【题型】选择题　【知识点】解析几何　【难度】easy
（2025·上海浦东新区·二模）已知圆锥曲线$\Gamma$的对称中心为原点$O$，若对于$\Gamma$上的任意一点$A$，均存在在$\Gamma$上两点$B, C$，使得原点$O$到直线$AB, AC$和$BC$的距离都相等，则称曲线$\Gamma$为“完美曲线”．现有如下两个命题：

$\textcircled{1}$ 任意椭圆都是“完美曲线”； $\textcircled{2}$ 存在双曲线是“完美曲线”．

下列判断正确的是（\quad）

A. $\textcircled{1}$ 是真命题，$\textcircled{2}$ 是假命题 \hspace{1.5cm} B. $\textcircled{1}$ 是假命题，$\textcircled{2}$ 是真命题 \\
C. $\textcircled{1}\textcircled{2}$ 都是真命题 \hspace{3.18cm} D. $\textcircled{1}\textcircled{2}$ 都是假命题
【解答】
【答案】A

【分析】对于命题 $\textcircled{1}$，通过考虑以原点为圆心的圆与椭圆上直线的位置关系来判断；

对于命题 $\textcircled{2}$，通过选取双曲线顶点，分析以原点为圆心的圆与双曲线相关直线的位置关系来判断.

【详解】判断命题 $\textcircled{1}$：

已知过椭圆上任意一点 $A$ 作以原点为圆心的圆的切线，分别交椭圆于 $B, C$ 两点，连接 $BC$.

根据直线与圆的位置关系，当 $BC$ 与圆相切时，满足给定条件.

当 $BC$ 与圆相交时，因为圆的圆心是固定的原点，我们可以通过缩小圆的半径，使得圆逐渐靠近 $BC$，直到 $BC$ 与圆相切；同理，当 $BC$ 与圆相离时，扩大圆的半径，也能使圆靠近 $BC$ 直至相切.所以从直线与圆位置关系的动态调整角度可知，一定能找到合适的圆半径使得 $BC$ 与圆相切，故 $\textcircled{1}$ 正确.

判断命题 $\textcircled{2}$：

当 $A$ 在双曲线顶点时，过 $A$ 作圆的切线，交双曲线于另外两点 $B, C$.

由双曲线的性质可知，双曲线在顶点附近的形状特点决定了，过顶点作圆的切线与双曲线相交得到的线段 $BC$，其整体位置与以原点为圆心的圆是相离的.这是因为双曲线的渐近线性质以及顶点处的曲线走向，使得从顶点出发的切线与双曲线相交形成的线段不会与圆相切，所以 $\textcircled{2}$ 不正确.

故选：A.
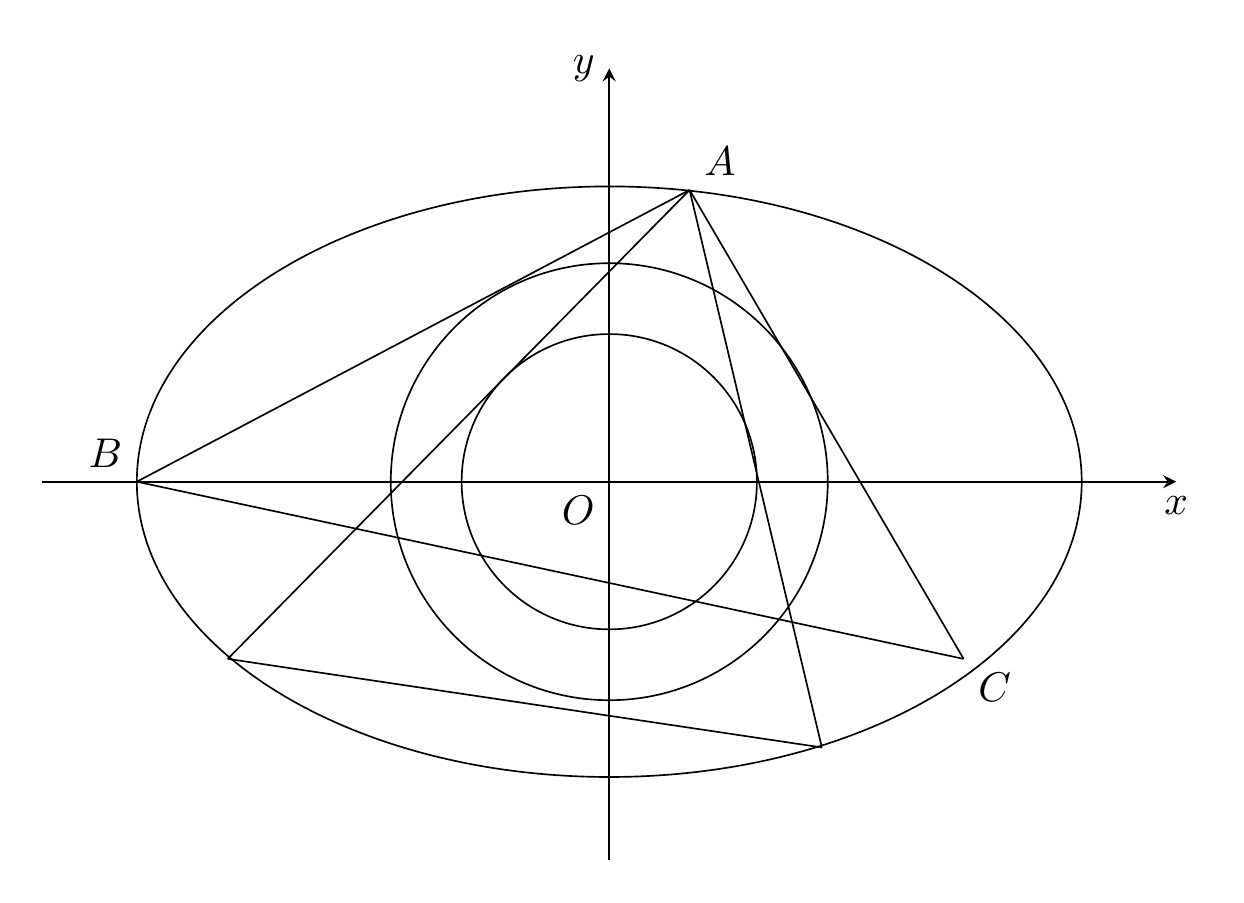
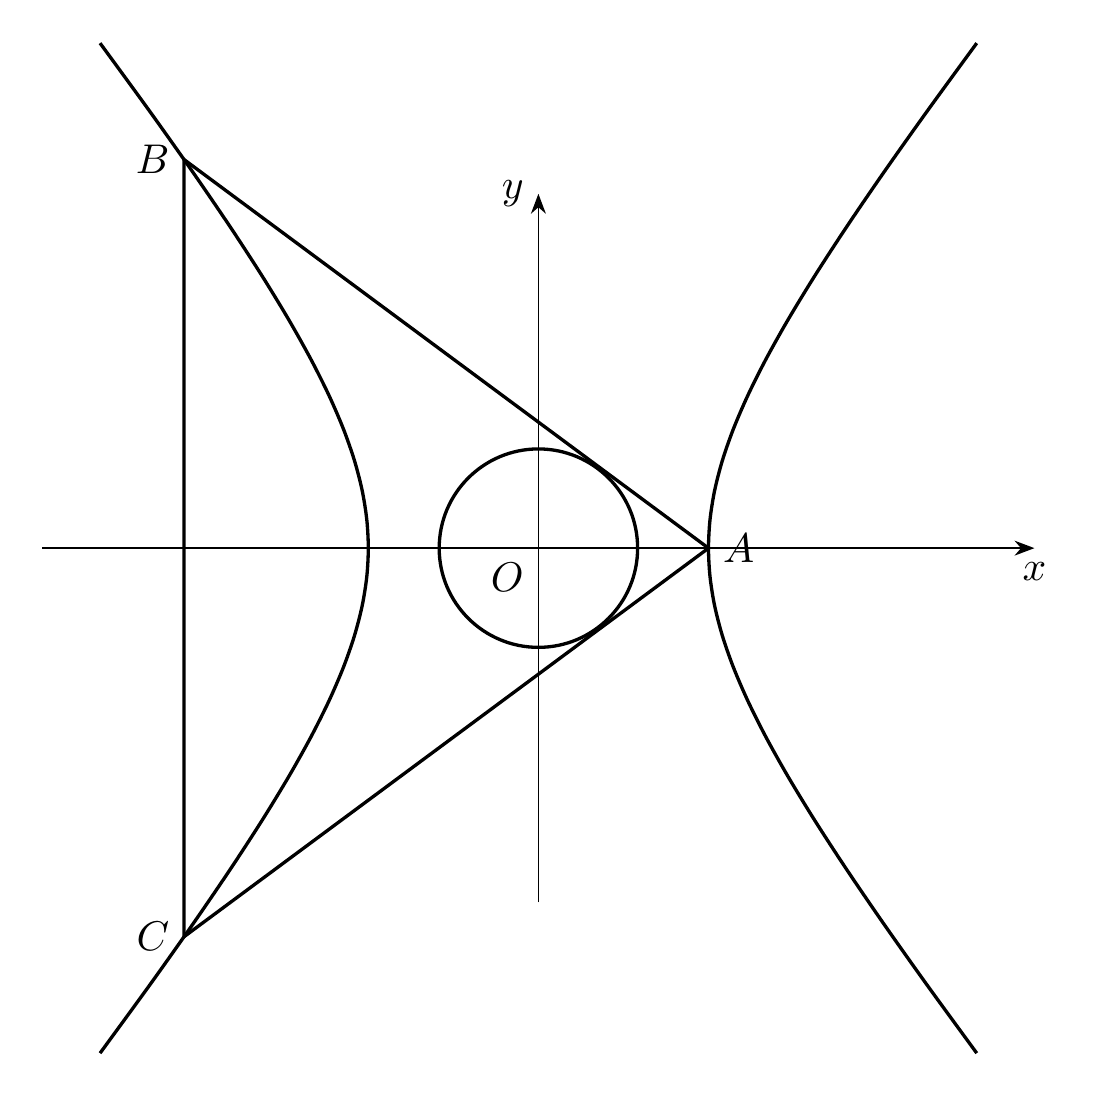